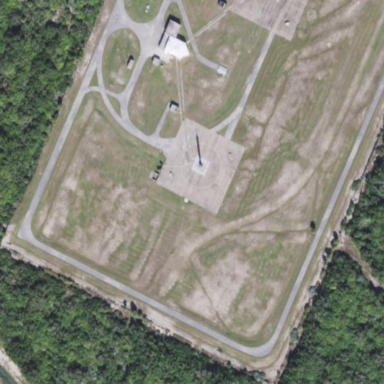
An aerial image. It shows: Launch complex at the airport.